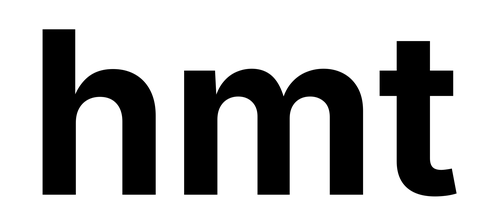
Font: Inter_Bold